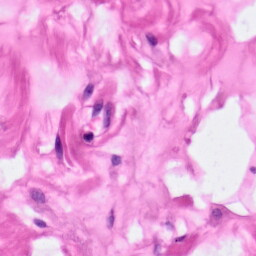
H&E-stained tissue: Pancreatic